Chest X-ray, PA view. Patient: 66 years old, sex M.
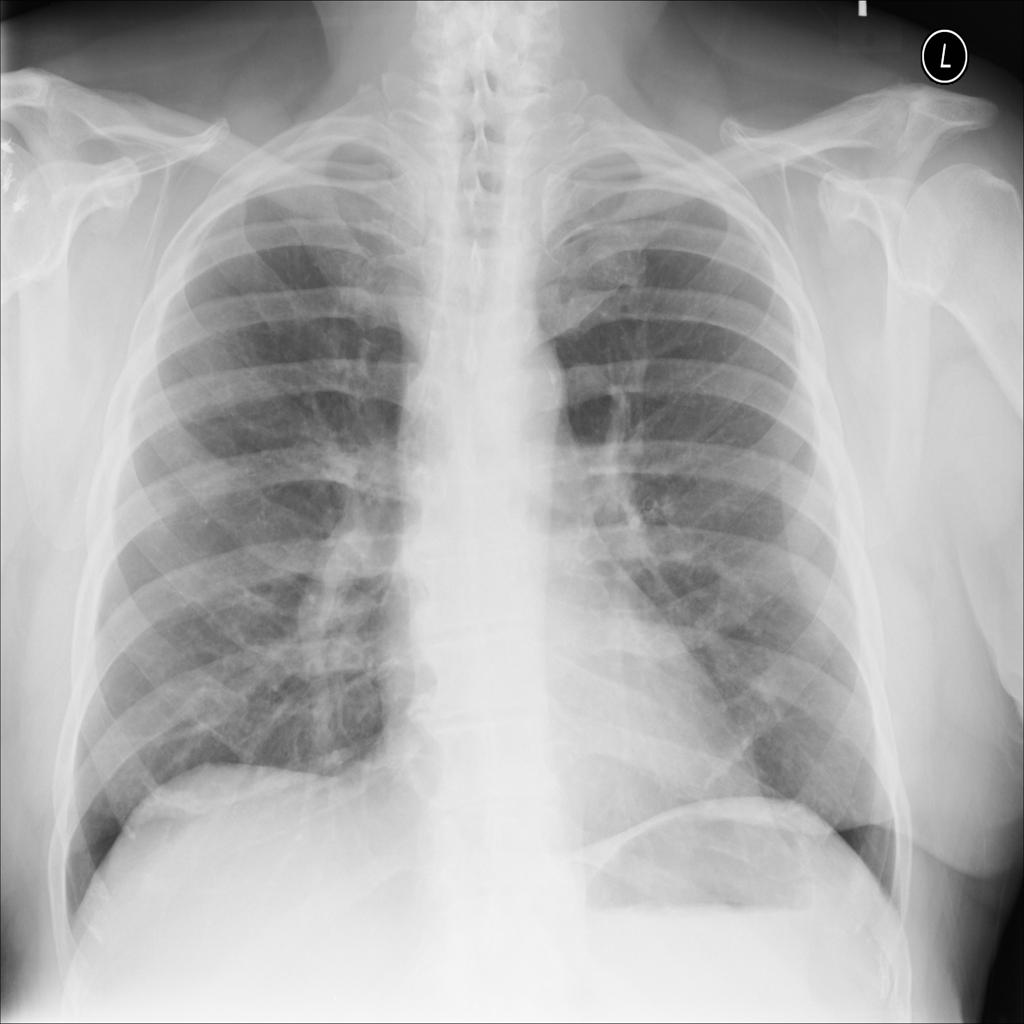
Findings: No Finding